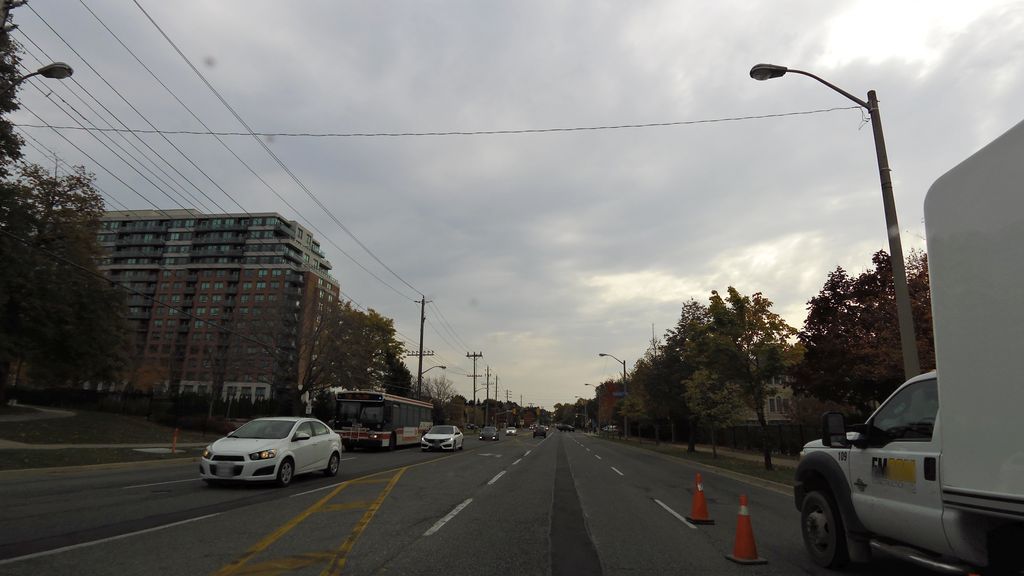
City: toronto